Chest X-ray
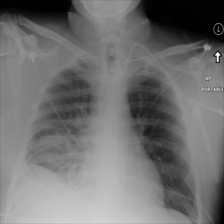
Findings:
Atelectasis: negative
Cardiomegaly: negative
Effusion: positive
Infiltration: negative
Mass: negative
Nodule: negative
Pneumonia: negative
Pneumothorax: negative
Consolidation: negative
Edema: negative
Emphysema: negative
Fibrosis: negative
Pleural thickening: negative
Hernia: negative